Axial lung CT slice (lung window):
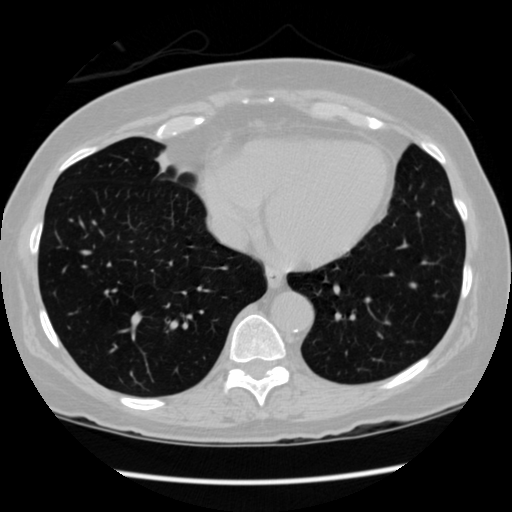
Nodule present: no